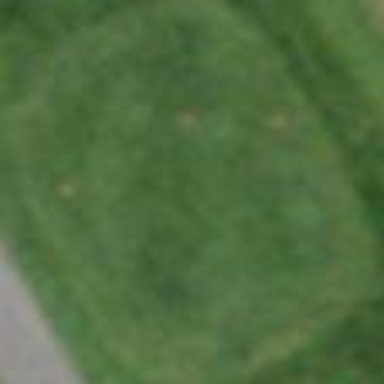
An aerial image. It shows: Golf tee.